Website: lowes
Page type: billing-address
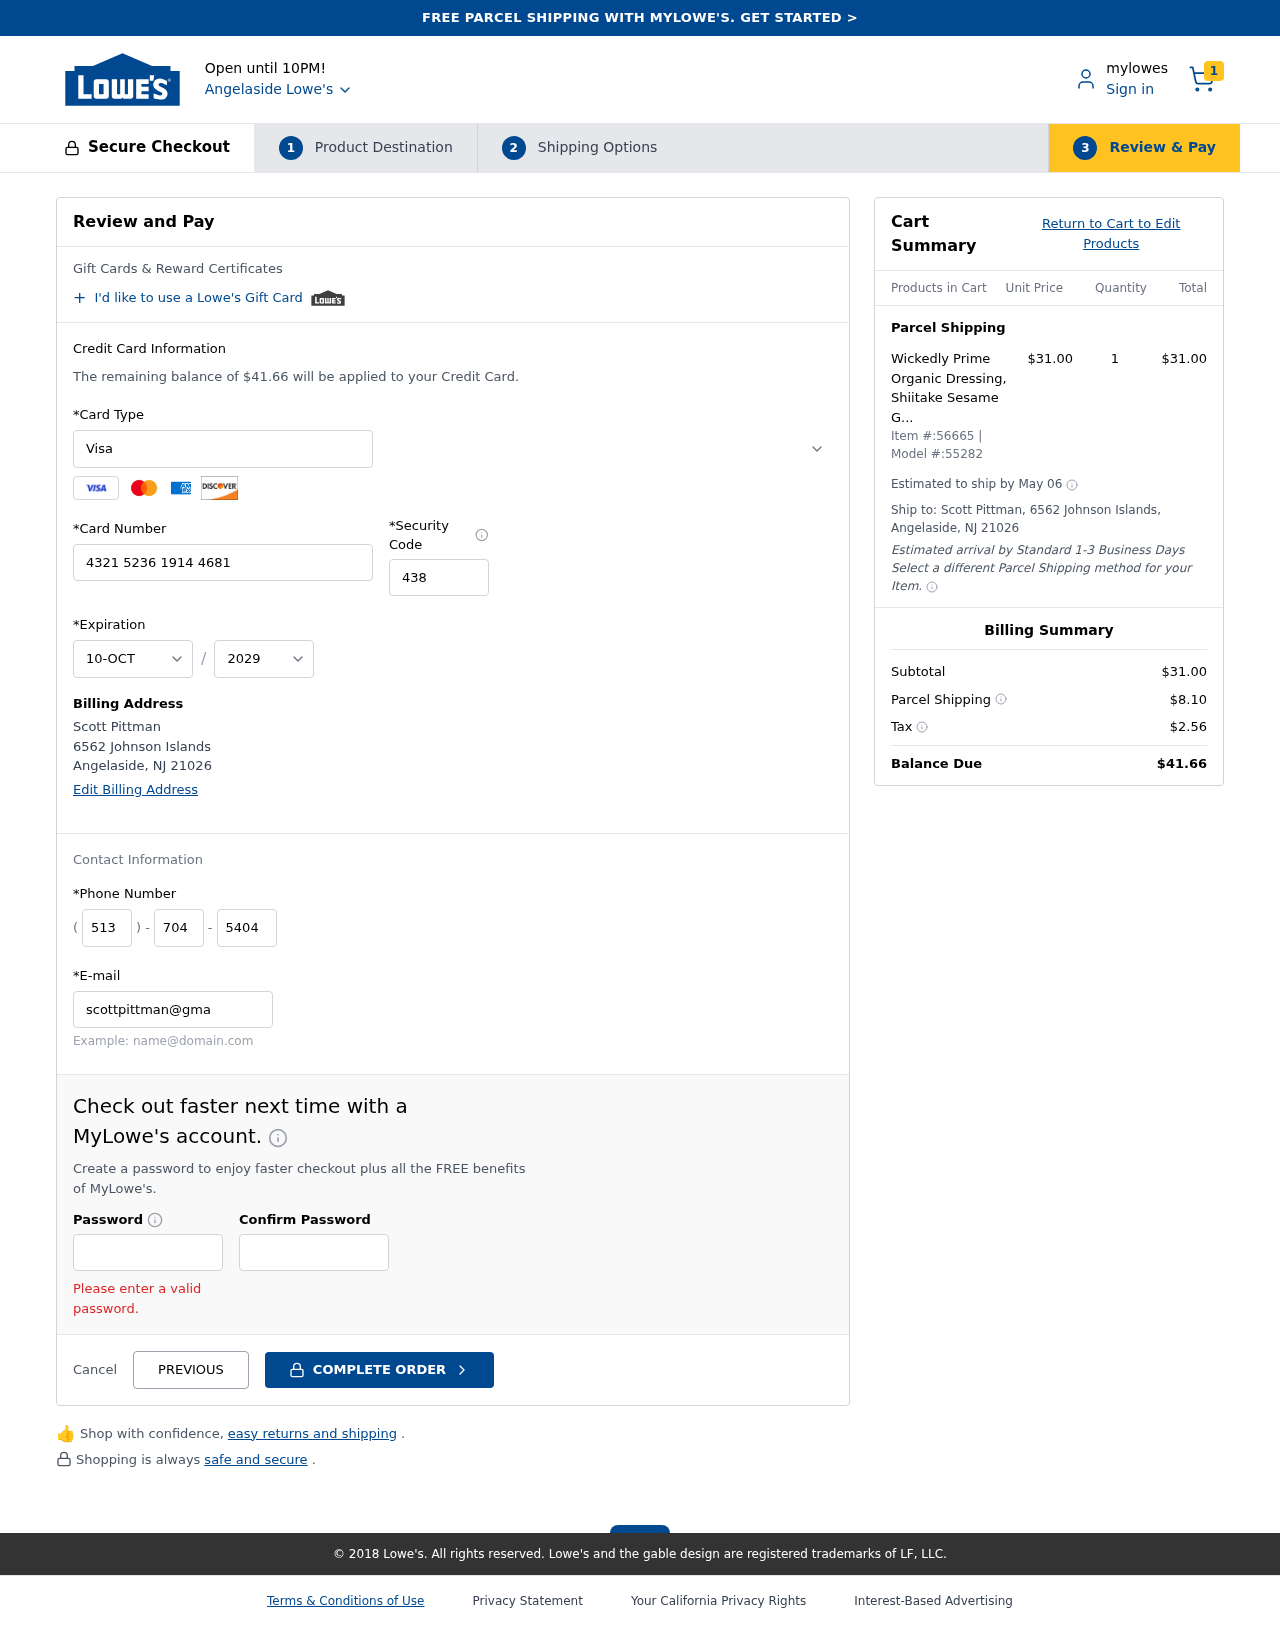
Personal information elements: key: PII_CARD_CVV
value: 438
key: PII_CARD_EXPIRY_MONTH
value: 10
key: PII_CARD_EXPIRY_YEAR
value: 29
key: PII_CARD_NUMBER
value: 4321 5236 1914 4681
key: PII_CARD_TYPE
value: Visa
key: PII_CITY
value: Angelaside
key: PII_CITY_STATE_ZIP
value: Angelaside, NJ 21026
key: PII_EMAIL
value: scottpittman@gmail.com
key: PII_FULLNAME
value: Scott Pittman
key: PII_PHONE_AREA
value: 513
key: PII_PHONE_PREFIX
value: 704
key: PII_PHONE_SUFFIX
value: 5404
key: PII_STREET
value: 6562 Johnson Islands
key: PII_FULLNAME2
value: Scott Pittman
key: PII_STATE_ABBR
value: NJ
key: PII_POSTCODE
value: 21026
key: PII_POSTCODE_FULL
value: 21026
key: PII_CITY_STATE
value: Angelaside, NJ
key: PII_POSTCODE_NUMERIC
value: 21026
Product elements: key: PRODUCT1_NAME
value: Wickedly Prime Organic Dressing, Shiitake Sesame Ginger, 16 Ounce
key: PRODUCT1_PRICE
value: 31
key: PRODUCT1_QUANTITY
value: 1
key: PRODUCT_ITEM_NUMBER
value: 56665
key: PRODUCT_MODEL_NUMBER
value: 55282
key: PRODUCT1_LINE_TOTAL
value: $31.00
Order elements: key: ORDER_NUM_ITEMS
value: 1
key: ORDER_TOTAL
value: $41.66
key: ORDER_SHIPPING_DATE
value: May 06
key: ORDER_SUBTOTAL
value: $31.00
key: ORDER_SHIPPING_COST
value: $8.10
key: ORDER_TAX
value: $2.56